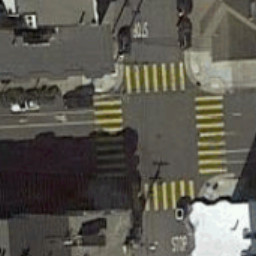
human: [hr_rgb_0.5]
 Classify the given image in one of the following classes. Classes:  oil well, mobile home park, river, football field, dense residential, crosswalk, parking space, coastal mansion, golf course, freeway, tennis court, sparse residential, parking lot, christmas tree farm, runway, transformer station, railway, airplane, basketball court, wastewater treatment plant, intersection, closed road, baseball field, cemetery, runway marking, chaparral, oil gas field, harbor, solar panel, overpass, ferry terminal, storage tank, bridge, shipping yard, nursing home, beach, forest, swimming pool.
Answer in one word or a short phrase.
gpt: crosswalk